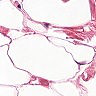
Metastatic tissue present: no